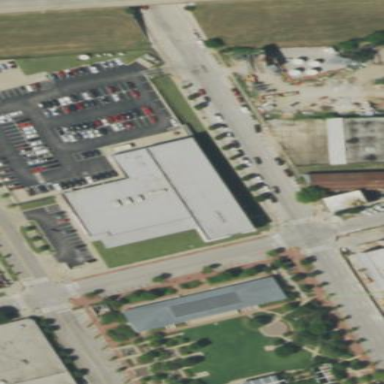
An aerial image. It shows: Commercial building used for television studio.